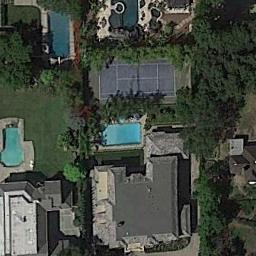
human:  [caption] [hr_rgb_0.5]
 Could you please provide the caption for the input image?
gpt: The tennis court is on the grass next to some buildings and trees .

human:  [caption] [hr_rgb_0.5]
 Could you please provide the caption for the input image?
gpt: There are some small trees around the tennis court .

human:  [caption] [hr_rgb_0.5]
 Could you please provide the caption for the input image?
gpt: There are many different shapes and sizes of buildings next to the tennis courts .

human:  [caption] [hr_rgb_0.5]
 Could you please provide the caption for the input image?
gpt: Tennis court and swimming pool in the middle of a residential area surrounded by trees .

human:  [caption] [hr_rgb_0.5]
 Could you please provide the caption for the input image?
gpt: There are some green trees and buildings beside the tennis court .